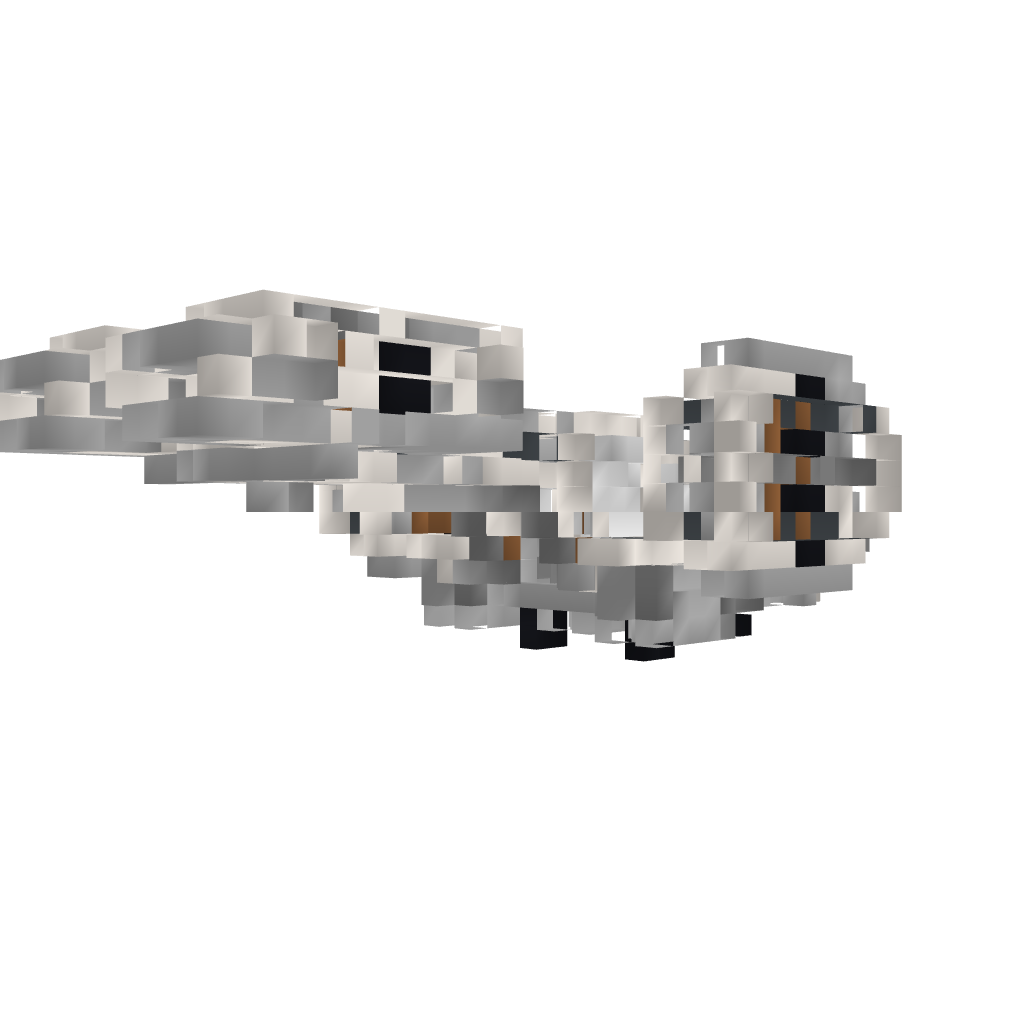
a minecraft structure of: Vortex Drop Ship